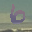
Label: 6